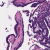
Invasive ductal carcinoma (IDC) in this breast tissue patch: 1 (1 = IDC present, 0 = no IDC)